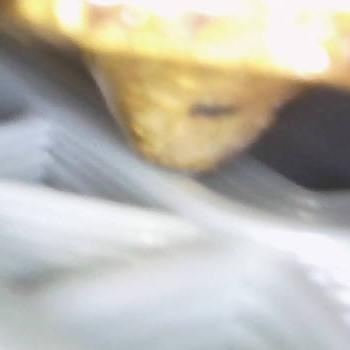
Flow rate: 144%